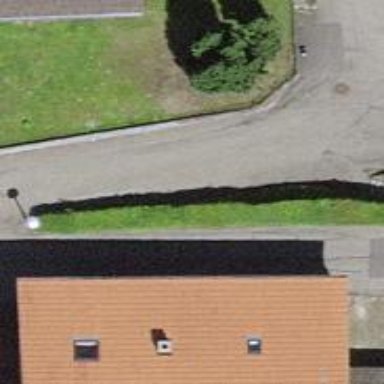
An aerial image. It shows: Smooth asphalt road in residential area.